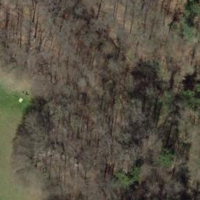
EUNIS habitat code: 41
Species observed at this site:
Fagus sylvatica